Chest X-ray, PA view. Patient: 40 years old, sex M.
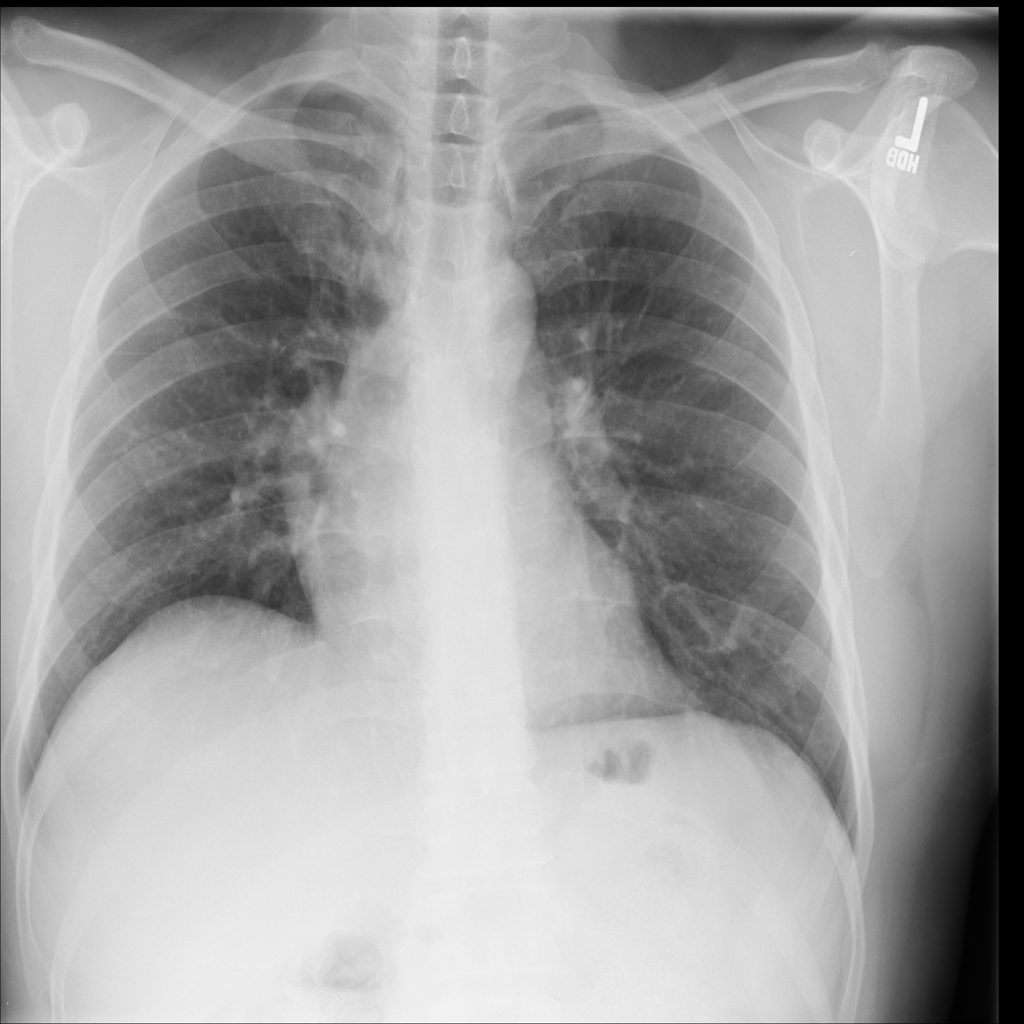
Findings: No Finding